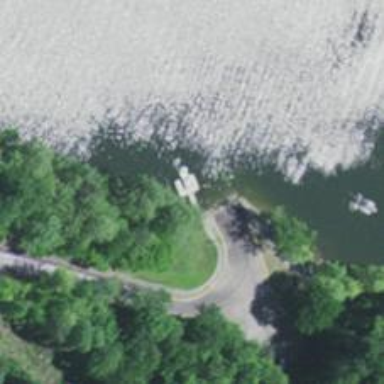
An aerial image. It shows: Dock located along the waterway.